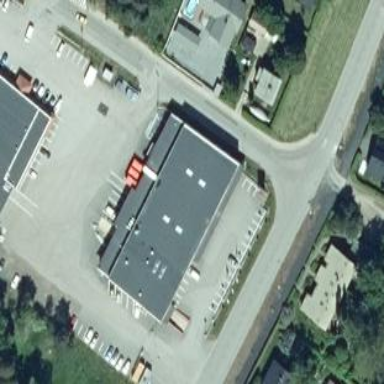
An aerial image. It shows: Commercial building with electrical shop.